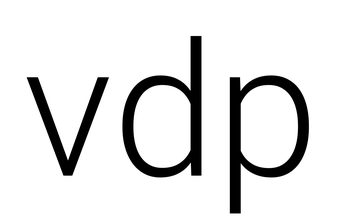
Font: Roboto_Light